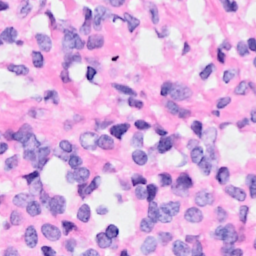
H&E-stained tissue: Breast